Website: bh-photo
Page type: gifting
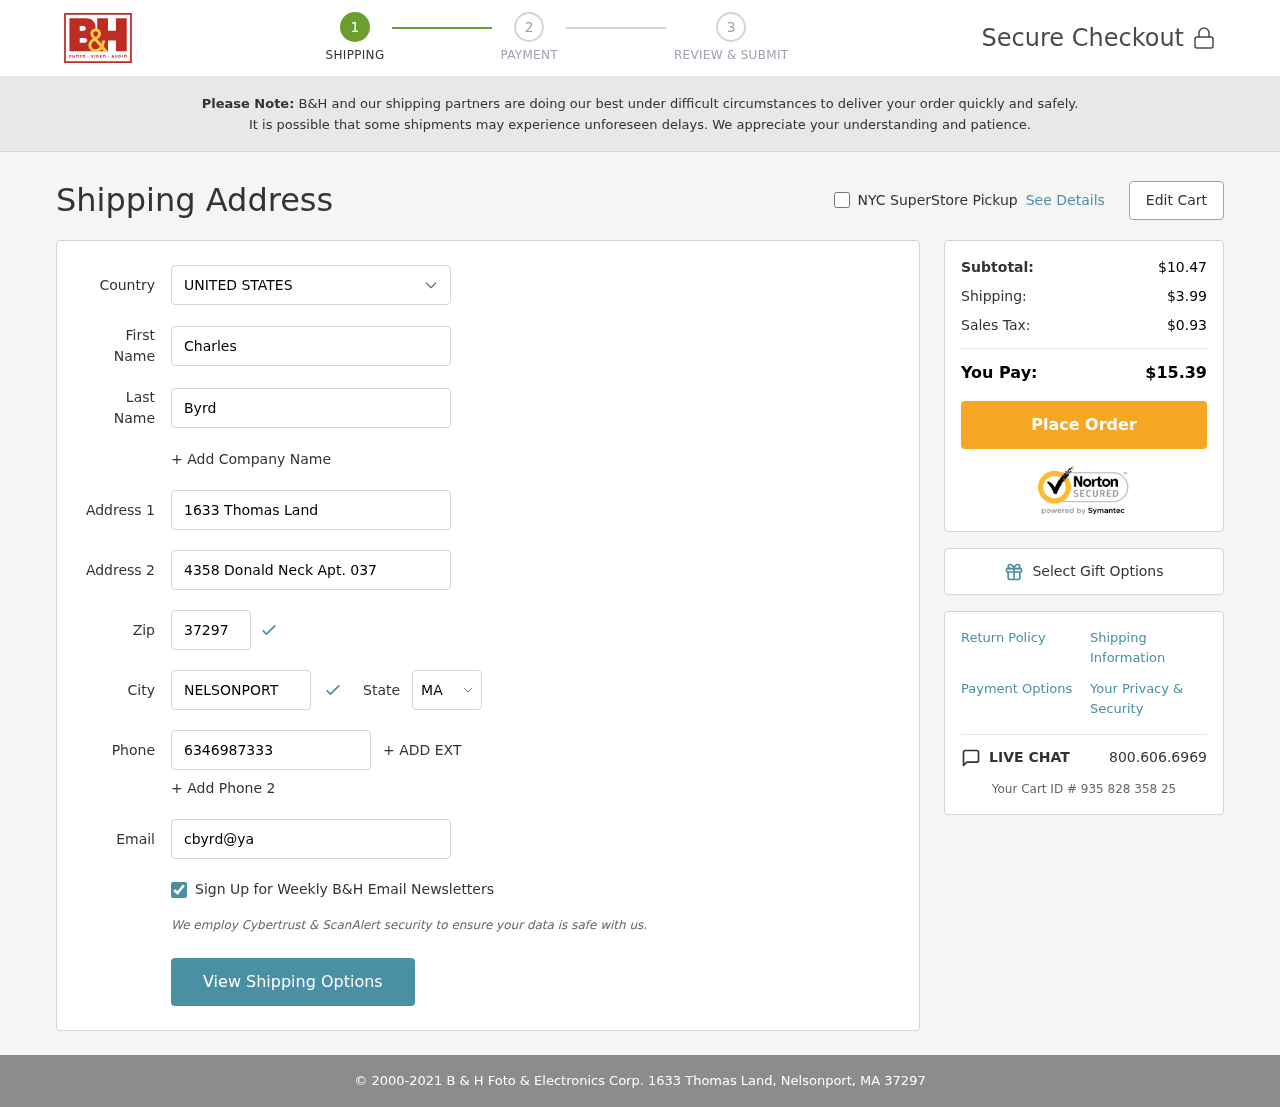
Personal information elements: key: PII_CITY
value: Nelsonport
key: PII_COUNTRY
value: United States
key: PII_EMAIL
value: cbyrd@yahoo.com
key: PII_FIRSTNAME
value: Charles
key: PII_LASTNAME
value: Byrd
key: PII_PHONE
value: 6346987333
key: PII_POSTCODE
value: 37297
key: PII_STATE_ABBR
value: MA
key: PII_STREET
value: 1633 Thomas Land
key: PII_STREET2
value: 4358 Donald Neck Apt. 037
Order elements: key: ORDER_SUBTOTAL
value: $10.47
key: ORDER_SHIPPING_COST
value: $3.99
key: ORDER_TAX
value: $0.93
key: ORDER_TOTAL
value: $15.39
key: ORDER_ID
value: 935 828 358 25